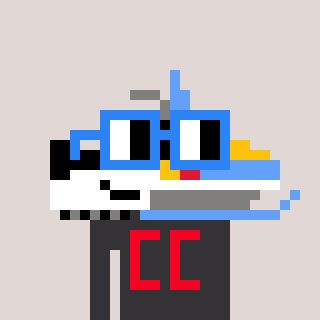
a pixel art character with square blue glasses, a snowmobile-shaped head and a grayscale-colored body on a warm background